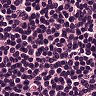
Metastatic tissue present: no